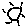
Label: sun